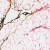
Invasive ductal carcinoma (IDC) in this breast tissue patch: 0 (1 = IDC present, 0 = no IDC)